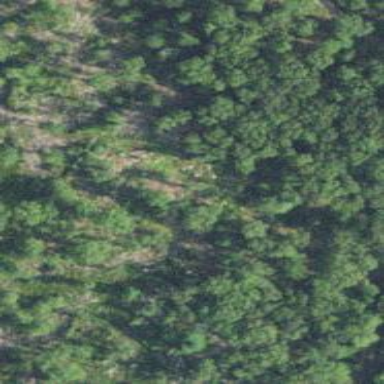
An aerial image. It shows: Mixed leaf woodland.